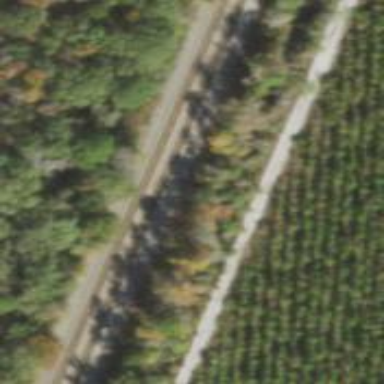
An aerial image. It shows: Railway track.